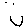
Label: smiley face